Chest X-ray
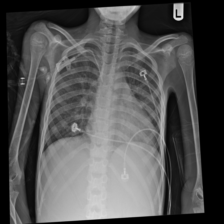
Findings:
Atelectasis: negative
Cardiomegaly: negative
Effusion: negative
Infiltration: negative
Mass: negative
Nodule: negative
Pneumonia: positive
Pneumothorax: negative
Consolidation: negative
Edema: negative
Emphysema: negative
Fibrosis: negative
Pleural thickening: negative
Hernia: negative